Question: I have JSON contain another JSON. Need display list of answers inside list of question
Example what I want to see at this moment:
Question 1+2=?
Answers
-1
-5
-3
....
Now display just first answer from JSON answers

My JSON
'''
[
{
"id": 7,
"answers": [
{
"id": 6,
"answer": "1",
"isCorrect": false
},
{
"id": 7,
"answer": "5",
"isCorrect": false
},
{
"id": 5,
"answer": "3",
"isCorrect": true
}
],
"question": "1+2=?"
},
{
"id": 14,
"answers": [
{
"id": 28,
"answer": "5",
"isCorrect": false
},
{
"id": 31,
"answer": "7",
"isCorrect": true
},
{
"id": 29,
"answer": "2",
"isCorrect": false
},
{
"id": 30,
"answer": "6",
"isCorrect": false
}
],
"question": "2+5=?"
},
{
"id": 9,
"answers": [
{
"id": 13,
"answer": "3",
"isCorrect": false
},
{
"id": 11,
"answer": "5",
"isCorrect": false
},
{
"id": 14,
"answer": "6",
"isCorrect": true
},
{
"id": 12,
"answer": "7",
"isCorrect": false
}
],
"question": "3+3=?"
}
]
'''
My models and views
'''
Ext.define('Sencha.model.Question', {
extend: 'Ext.data.Model',
requires: ['Sencha.model.Answer'],
config: {
fields: [
'question'
],
proxy: {
type: 'ajax',
url: 'contacts.json',
reader : {
type : 'json'
}
},
hasMany: {
model: "Sencha.model.Answer",
associationKey: 'answers'
}
}
});
Ext.define('Sencha.model.Answer', {
extend: 'Ext.data.Model',
config: {
fields: [
'answer'
],
belongsTo: "Sencha.model.Question"
}
});
Ext.define('Sencha.view.Questions', {
extend: 'Ext.List',
xtype: 'questions',
config: {
title: 'Stores',
cls: 'x-questions',
store: 'Questions',
itemTpl:[
'{question}',
'<div>',
'<h2><b>Answers</b></h2>',
'<tpl for="answers">',
'<div> - {answer}</div>',
'</tpl>',
'</div>'
].join('')
}
});
Ext.define('Sencha.view.Answer', {
extend: 'Ext.List',
xtype: 'answer',
config: {
title: 'Answer',
cls: 'x-questions',
store: 'Questions',
itemTpl: [
'<div>{answer}</div>'
].join('')
}
});
'''
Thx!
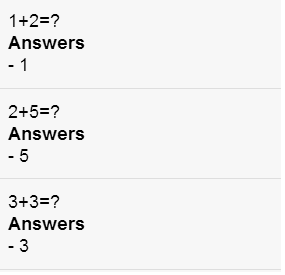
Answer: The solution, not final but solve my problem
'''
Ext.define('Sencha.model.Question', {
extend: 'Ext.data.Model', //
requires: ['Sencha.model.Answer'],
config: {
fields: [
'id', 'questionid', 'answers', 'question'
],
proxy: {
type: 'ajax',
url: 'contacts.json',
reader : {
type : 'json'
}
}
}
});
Ext.define('Sencha.view.Questions', {
extend: 'Ext.List',
xtype: 'questions',
config: {
title: 'Stores',
cls: 'x-questions',
store: 'Questions',
itemTpl: new Ext.XTemplate(
'<div class="question">{question}</div>',
//'{[this.getAnswers(values.answers, values.id)]}', // <==== Call of the method
'{[this.getAnswers(values.answers, values.id, values)]}',
{
getAnswers: function (answers,id, values) { // <===== Method
var returnString='';
console.dir(values);
Ext.each(answers, function(answer){
returnString += '<input type="radio" name="' + id + '" value="0">' + answer.answer + '<br>';
//console.log(returnString);
});
return returnString;
}
}
)
}
});
'''